Question: I am working on an Android project in Android Studio which supports from version 8 to 19. I want to use this method getBlockSizeLong(). Now if I use getBlockSize(), I see the deprecated cancellation line as you can see in the attached picture. If I use getBlockSizeLong(), I get error saying this method cannot be used for version 8! Even If I use a version check, the cancellation line will still persist. Thats ugly coding. How should I deal now?

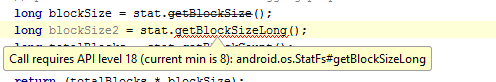
Answer: Well there're multiple ways how you can deal with this. In order to remove the "strikethrough" of deprecated methods you can use the Annotation '@SuppressWarnings("deprecation")'.
### Example
'''
@SuppressWarnings("deprecation")
private void getBlockSize(StatFs stat){
long blockSize = stat.getBlockSize();
}
'''
In order to remove the red underlining for new API calls you can use the Annotation '@TargetAPI(int)'
### Example
'''
@TargetApi(18)
@SuppressLint("NewApi")
private void getBlockSizeNewApi(StatFs stat){
long blockSize = stat.getBlockSizeLong();
}
'''
To determine which method to call you have can use such a Helper-Method like the following:
'''
public static boolean isVersionOrGreaterThan(int version){
return Build.VERSION.SDK_INT >= version;
}
'''